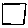
Label: square